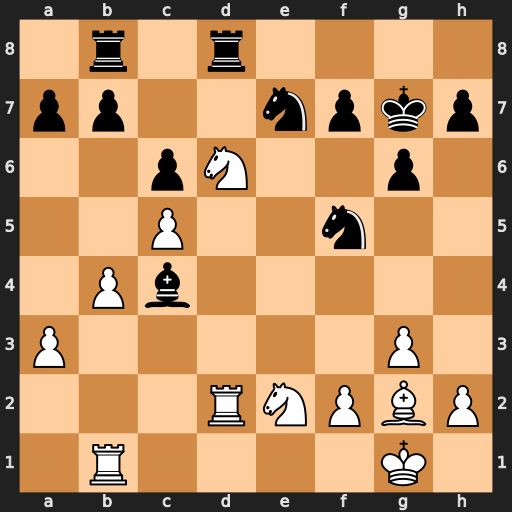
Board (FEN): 1r1r4/pp2npkp/2pN2p1/2P2n2/1Pb5/P5P1/3RNPBP/1R4K1
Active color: w
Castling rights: -
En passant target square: -
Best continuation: Nxc4 Rxd2 Nxd2